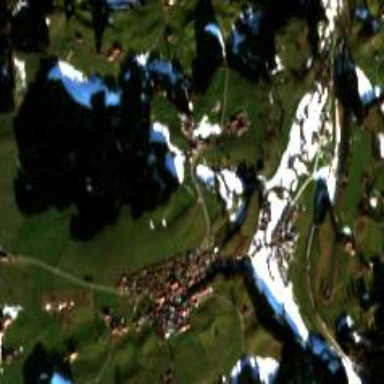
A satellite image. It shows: Small hamlet.